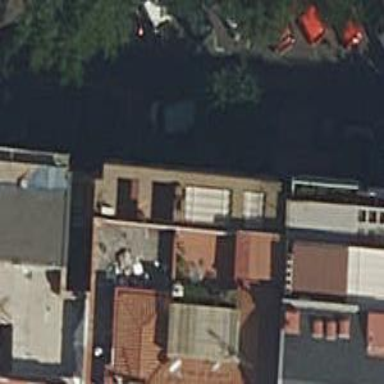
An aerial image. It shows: Restaurant.